Question: I have defined the following layout for the title bar in my android app.
'''
<?xml version="1.0" encoding="utf-8"?>
<RelativeLayout
android:id = "@+id/CustomTitleRelativeLayout"
xmlns:android="http://schemas.android.com/apk/res/android"
android:layout_width="match_parent"
android:layout_height="wrap_content" >
<TextView
android:id="@+id/titleTvCenter"
android:layout_width="wrap_content"
android:layout_height="wrap_content"
android:layout_alignParentTop="true"
android:layout_centerHorizontal="true"
android:text="Center" />
<Button
android:id="@+id/clearcachebutton"
android:layout_width="wrap_content"
android:layout_height="fill_parent"
android:layout_alignParentRight="true"
android:layout_alignParentTop="true"
android:text="@string/clear_cache_button_text" />
</RelativeLayout>
'''
Here my button is not getting displayed completely. Can anyone help me where I'm going wrong.
The display is as follows:

In the title bar , as you can see the button Text is not shown correctly.
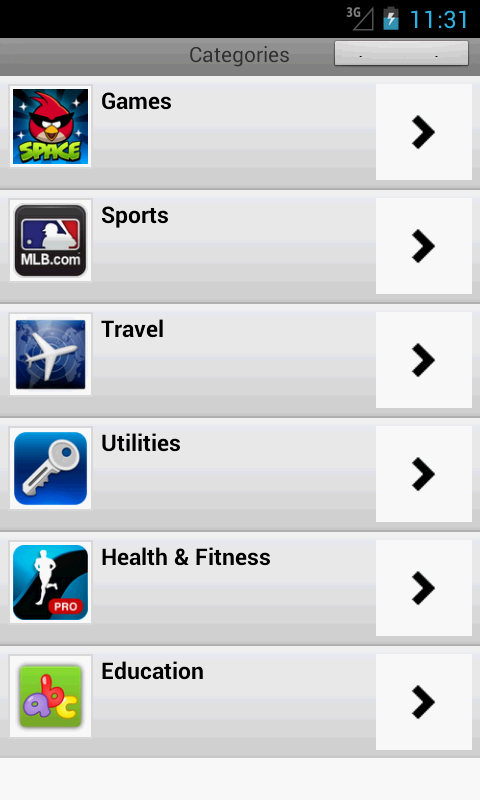
Answer: Try this:
'''
<?xml version="1.0" encoding="utf-8"?>
<RelativeLayout xmlns:android="http://schemas.android.com/apk/res/android"
android:id="@+id/CustomTitleRelativeLayout"
android:layout_width="match_parent"
android:layout_height="wrap_content" >
<Button
android:id="@+id/button"
android:layout_width="wrap_content"
android:layout_height="wrap_content"
android:layout_alignParentRight="true"
android:layout_alignParentTop="true"
android:text="Button" />
<TextView
android:id="@+id/titleTvCenter"
android:layout_width="wrap_content"
android:layout_height="wrap_content"
android:layout_centerHorizontal="true"
android:layout_centerVertical="true"
android:text="Center" />
</RelativeLayout>
'''